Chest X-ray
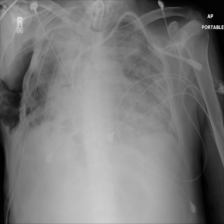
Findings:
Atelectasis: negative
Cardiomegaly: negative
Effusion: negative
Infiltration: negative
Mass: negative
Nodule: negative
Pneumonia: negative
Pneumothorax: negative
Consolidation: negative
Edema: negative
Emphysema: negative
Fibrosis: negative
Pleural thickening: negative
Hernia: negative